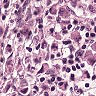
Metastatic tissue present: yes